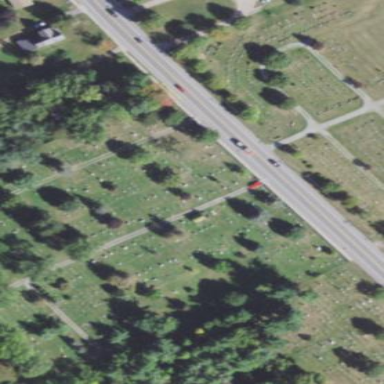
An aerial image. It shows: Cemetery.